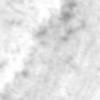
Label: no_change